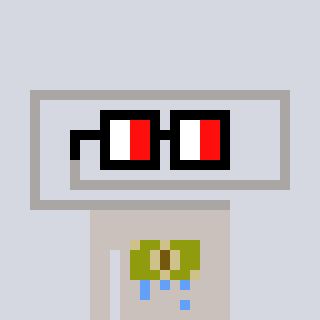
a pixel art character with square glasses with black frames and red eyes, a paperclip-shaped head and a foggrey-colored body on a cool background